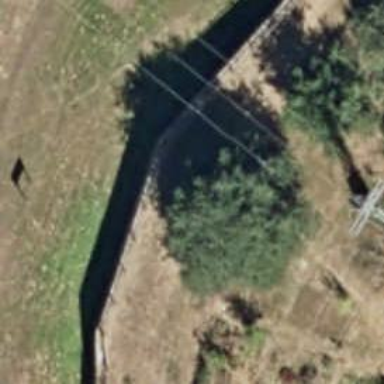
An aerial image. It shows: Retaining wall.